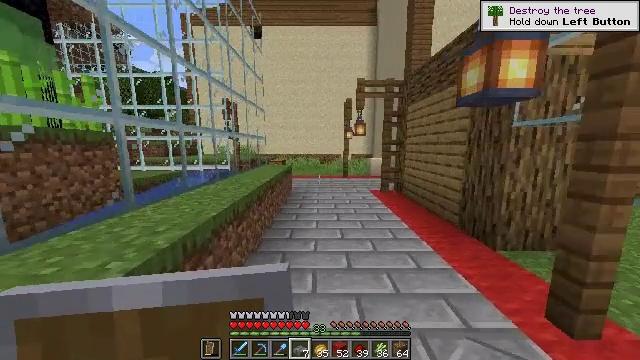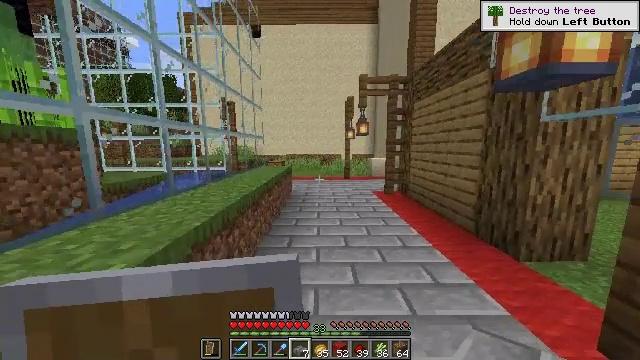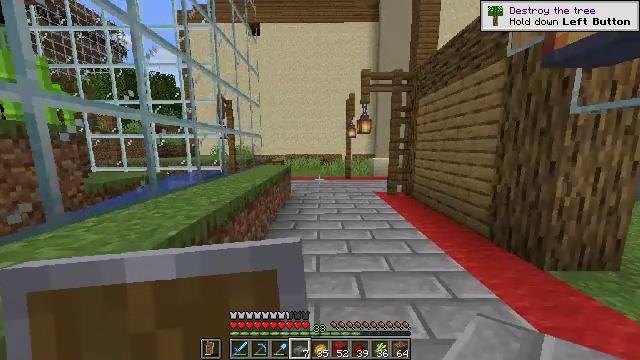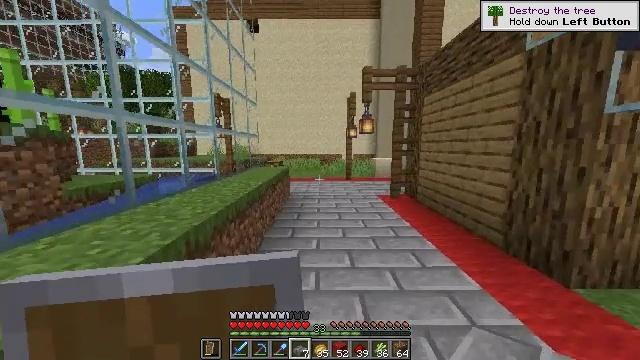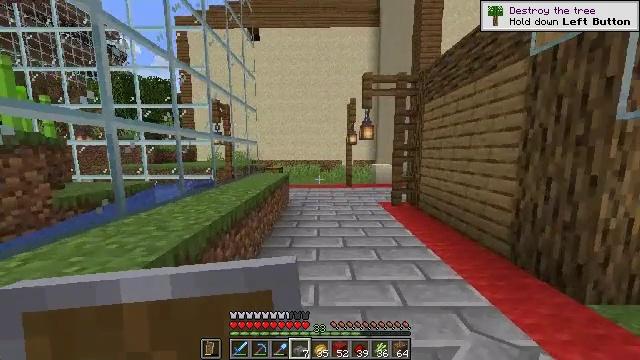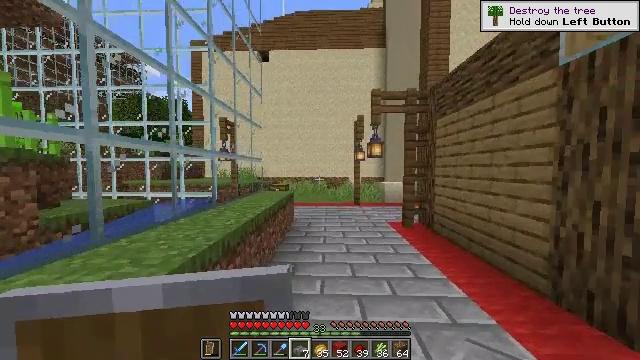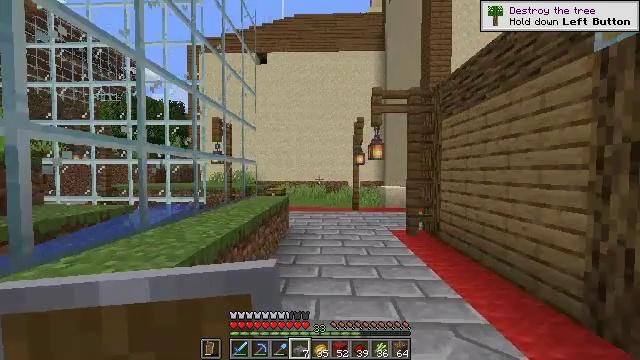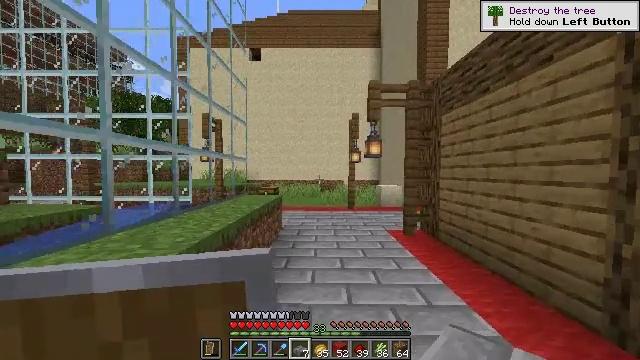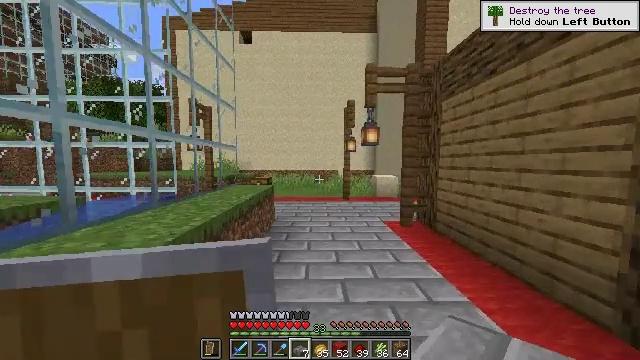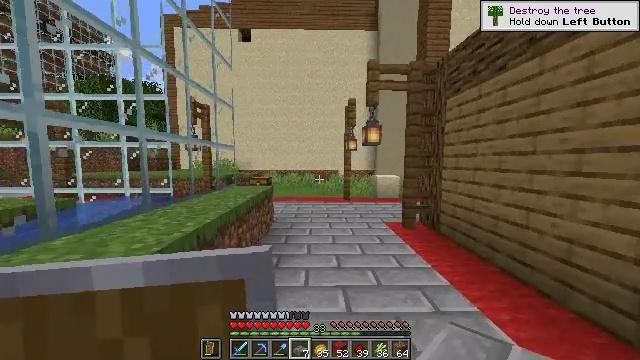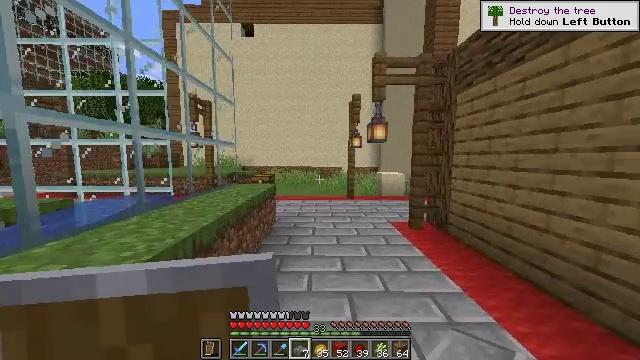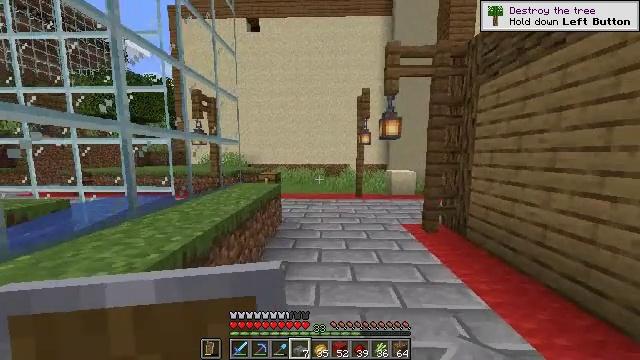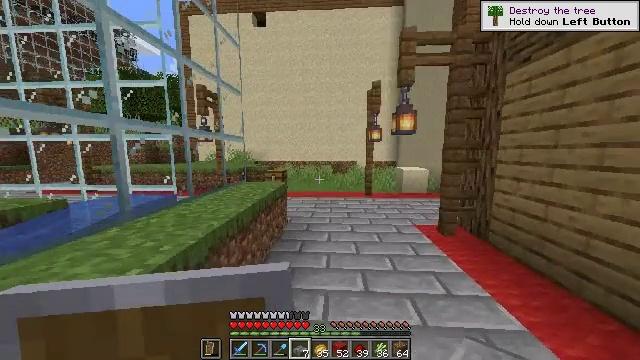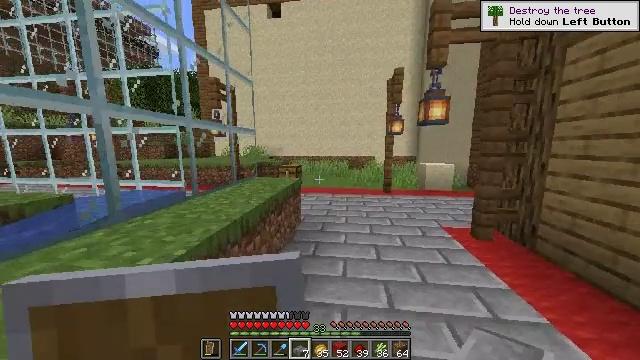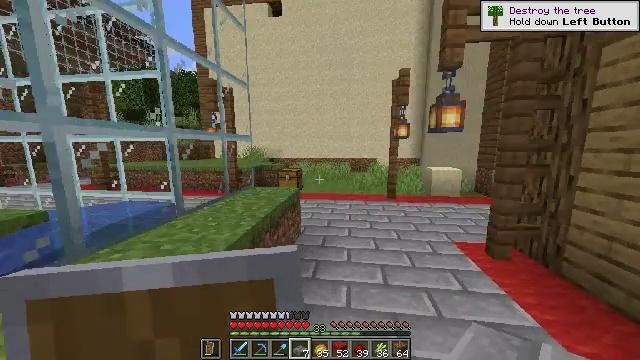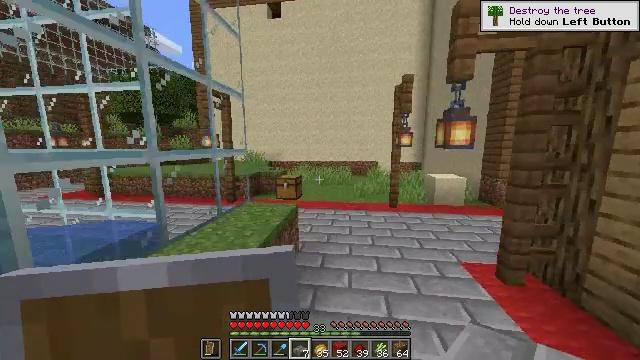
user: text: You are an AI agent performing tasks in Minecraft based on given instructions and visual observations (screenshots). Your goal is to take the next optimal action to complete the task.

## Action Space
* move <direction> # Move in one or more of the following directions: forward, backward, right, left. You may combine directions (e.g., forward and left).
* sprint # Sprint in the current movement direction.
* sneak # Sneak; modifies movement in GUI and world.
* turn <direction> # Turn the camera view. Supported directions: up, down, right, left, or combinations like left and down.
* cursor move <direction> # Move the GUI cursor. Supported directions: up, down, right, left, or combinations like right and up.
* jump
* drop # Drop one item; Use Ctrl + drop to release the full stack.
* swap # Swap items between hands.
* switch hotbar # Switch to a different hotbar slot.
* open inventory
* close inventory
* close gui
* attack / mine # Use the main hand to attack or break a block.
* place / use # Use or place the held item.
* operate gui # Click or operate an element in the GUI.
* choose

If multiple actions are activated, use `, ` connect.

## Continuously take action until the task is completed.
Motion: motion action
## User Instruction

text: Create a spruce fence by combining sticks and spruce planks.
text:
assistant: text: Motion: move forward
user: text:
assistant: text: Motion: move forward
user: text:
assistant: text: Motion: move forward
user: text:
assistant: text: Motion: move forward, turn up
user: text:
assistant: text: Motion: move forward, turn left and up
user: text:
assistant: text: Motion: move forward
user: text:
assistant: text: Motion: move forward, turn right
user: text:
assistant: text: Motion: move forward, turn right and down
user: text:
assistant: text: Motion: move forward
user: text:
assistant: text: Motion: move forward
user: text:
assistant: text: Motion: move forward, turn left
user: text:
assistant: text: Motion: move forward, turn left
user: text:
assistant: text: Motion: move forward, turn left and down
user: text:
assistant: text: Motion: move forward, jump
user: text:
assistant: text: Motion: move forward, jump
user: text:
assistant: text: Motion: move forward, jump
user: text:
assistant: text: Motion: move forward, jump
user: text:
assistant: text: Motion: move forward and move right, jump
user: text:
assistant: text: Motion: move forward and move right, jump
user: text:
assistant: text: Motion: move forward and move right, jump
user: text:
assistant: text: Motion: move forward and move right, turn left, jump
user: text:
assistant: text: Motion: move forward, turn left, jump
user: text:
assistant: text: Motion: move forward, turn left, jump
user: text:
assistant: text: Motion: move forward, turn left, jump
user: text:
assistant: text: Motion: move forward, turn left
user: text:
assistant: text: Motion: move forward
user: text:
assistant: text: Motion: move forward, turn left
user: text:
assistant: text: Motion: move forward, turn left and down
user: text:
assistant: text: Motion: move forward
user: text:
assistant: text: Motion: move forward, turn left